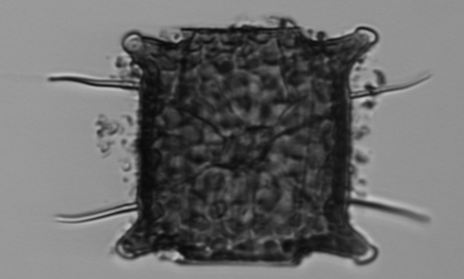
Label: Odontella